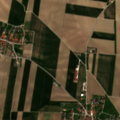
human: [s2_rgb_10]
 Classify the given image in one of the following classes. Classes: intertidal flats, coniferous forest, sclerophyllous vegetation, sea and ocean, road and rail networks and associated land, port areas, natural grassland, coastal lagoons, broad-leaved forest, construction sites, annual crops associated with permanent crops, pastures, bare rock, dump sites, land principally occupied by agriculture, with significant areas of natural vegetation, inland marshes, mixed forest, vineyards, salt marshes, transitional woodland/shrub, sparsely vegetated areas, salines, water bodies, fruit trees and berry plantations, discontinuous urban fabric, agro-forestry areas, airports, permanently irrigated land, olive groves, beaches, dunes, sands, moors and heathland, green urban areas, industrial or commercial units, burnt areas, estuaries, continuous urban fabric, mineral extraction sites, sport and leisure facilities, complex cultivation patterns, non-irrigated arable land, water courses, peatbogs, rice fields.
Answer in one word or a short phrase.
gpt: discontinuous urban fabric, non-irrigated arable land